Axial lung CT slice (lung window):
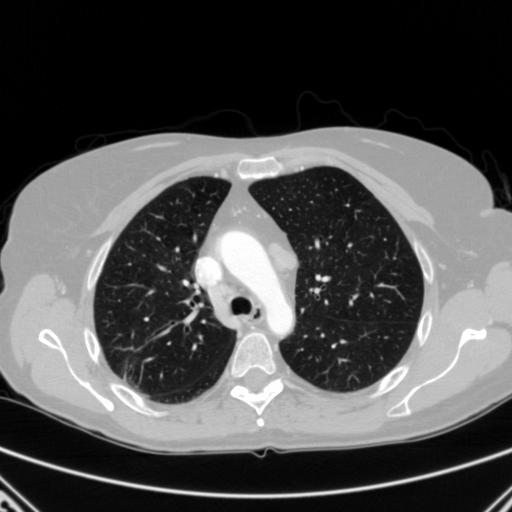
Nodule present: no